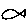
Label: fish